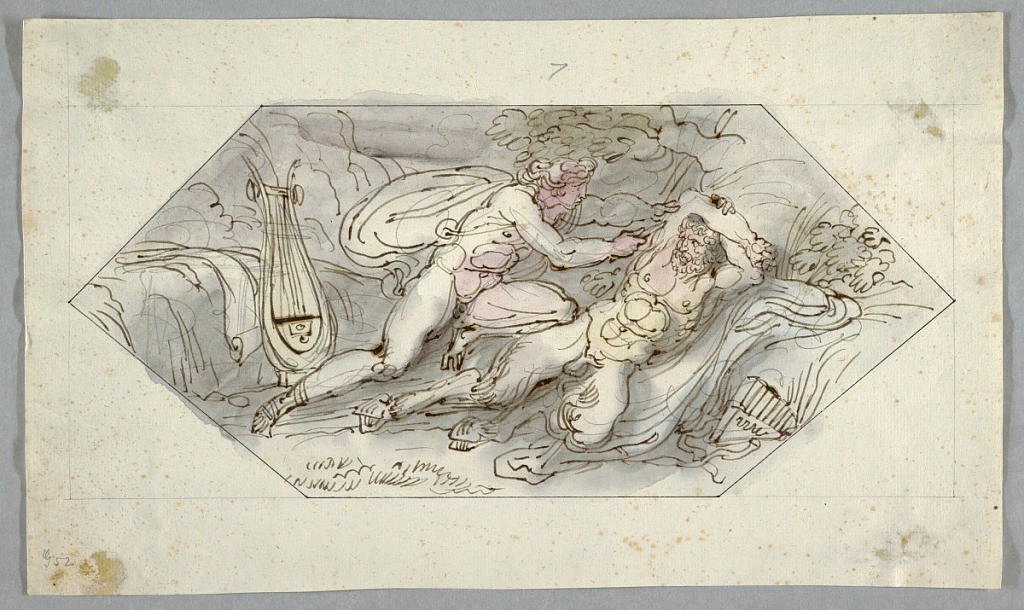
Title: Apollo flays Marsyas
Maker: Felice Giani, Italian, 1758–1823
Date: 1796–98
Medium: Pencil, pen and black ink, brush and watercolors on paper
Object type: Drawing
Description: Horizontal rectangle. Apollo kneels upon the satyr who lies against a tree. Caption: '7,' in a hexagon in black chalk. The hexagon is drawn into a pencil oblong.